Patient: sex M, age 29
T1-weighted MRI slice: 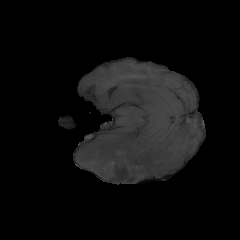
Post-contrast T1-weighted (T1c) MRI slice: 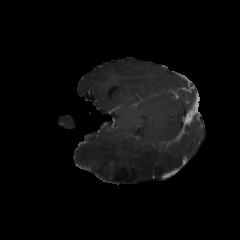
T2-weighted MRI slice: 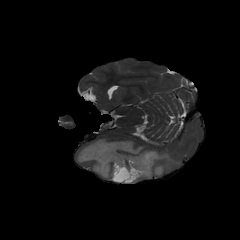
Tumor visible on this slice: yes
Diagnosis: Astrocytoma, IDH-mutant
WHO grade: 4